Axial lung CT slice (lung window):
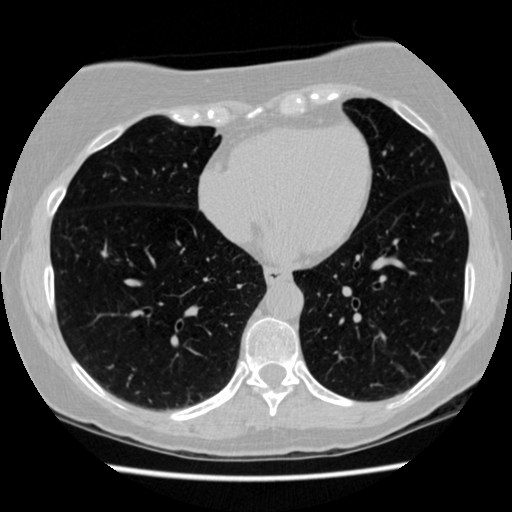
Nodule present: no